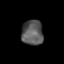
Tissue: skin
Cell type: Epithelial cells
Senescence score: 0.2643
Nuclear area (px): 527
Mean DAPI intensity: 89.163